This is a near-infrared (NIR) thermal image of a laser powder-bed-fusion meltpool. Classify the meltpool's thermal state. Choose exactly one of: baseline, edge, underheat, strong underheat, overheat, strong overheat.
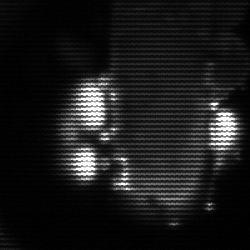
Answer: strong underheat